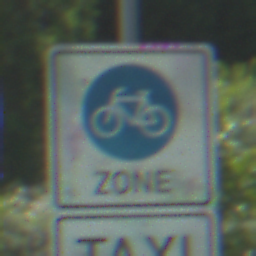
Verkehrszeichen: BeginnFahrradzone
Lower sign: BesondereFahrzeugeUndTransportgueter1
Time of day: Midday
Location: Outdoor (Nature)
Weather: PartlyCloudy
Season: NotSpecified
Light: Natural